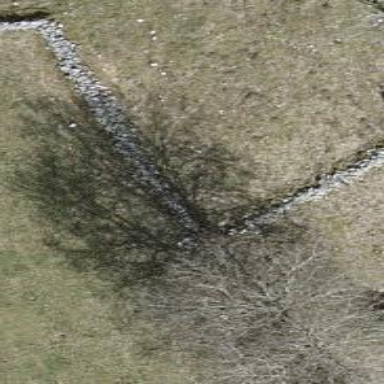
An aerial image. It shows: Wall made of dry stone.